Interaction volume radius: 5 \u00c5
Interaction volume height: 40 \u00c5
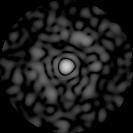
Disorder parameter: 0.8024